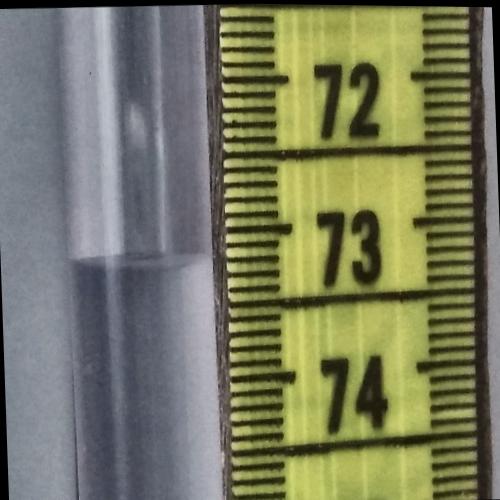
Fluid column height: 73.2 cm